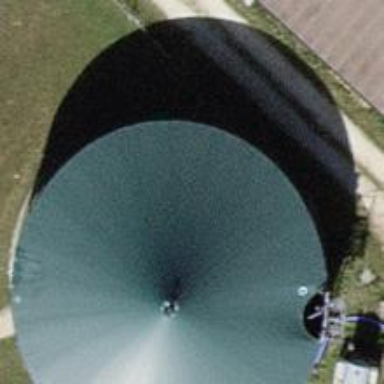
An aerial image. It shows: Storage tank building.